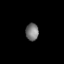
Tissue: lung
Cell type: Endothelial cells
Senescence score: 0.6758
Nuclear area (px): 220
Mean DAPI intensity: 117.636